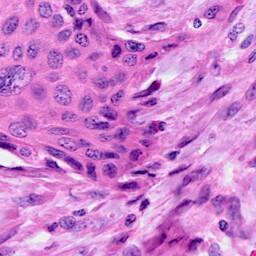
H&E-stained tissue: Cervix